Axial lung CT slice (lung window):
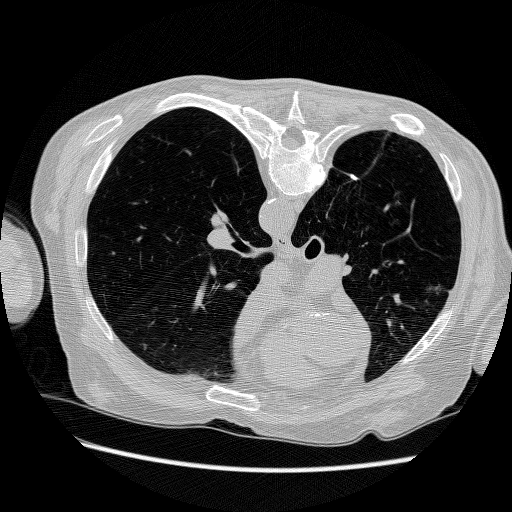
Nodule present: no